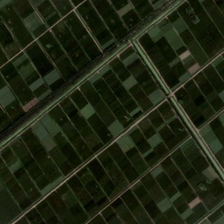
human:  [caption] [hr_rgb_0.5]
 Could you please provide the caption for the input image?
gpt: many pieces of green farmlands are together .

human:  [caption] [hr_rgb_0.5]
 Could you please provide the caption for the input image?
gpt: many pieces of green farmlands are together .

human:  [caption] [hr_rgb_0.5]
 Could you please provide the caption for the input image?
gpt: many pieces of green farmlands are together .

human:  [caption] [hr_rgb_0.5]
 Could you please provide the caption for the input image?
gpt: many pieces of green farmlands are together .

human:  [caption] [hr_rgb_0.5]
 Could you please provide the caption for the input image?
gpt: many pieces of green farmlands are together .